Field crop: maize
Growth stage: 2
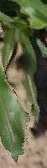
Species: maize